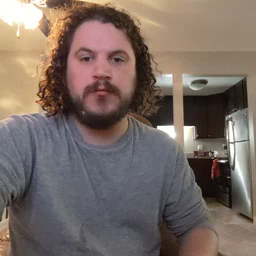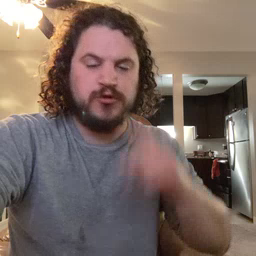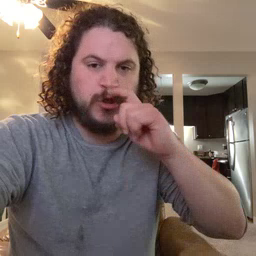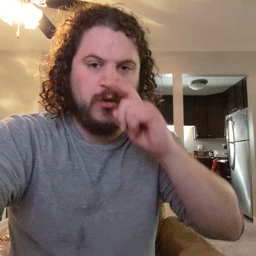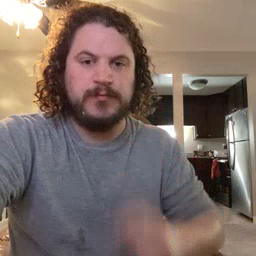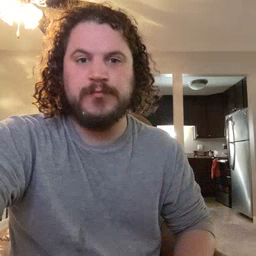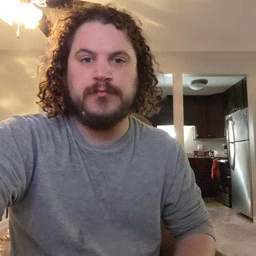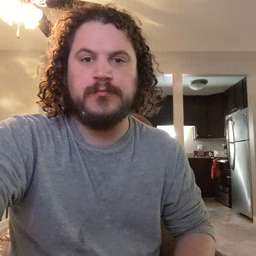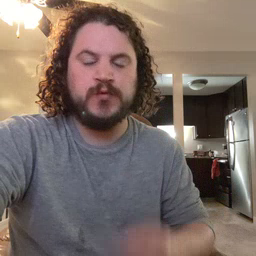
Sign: doll